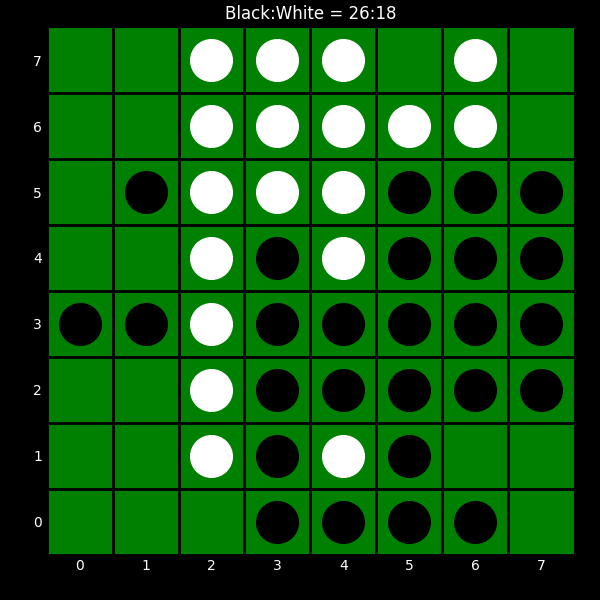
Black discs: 26
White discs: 18